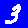
Digit: 3